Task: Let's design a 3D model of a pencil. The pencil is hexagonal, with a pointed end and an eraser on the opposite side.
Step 121:
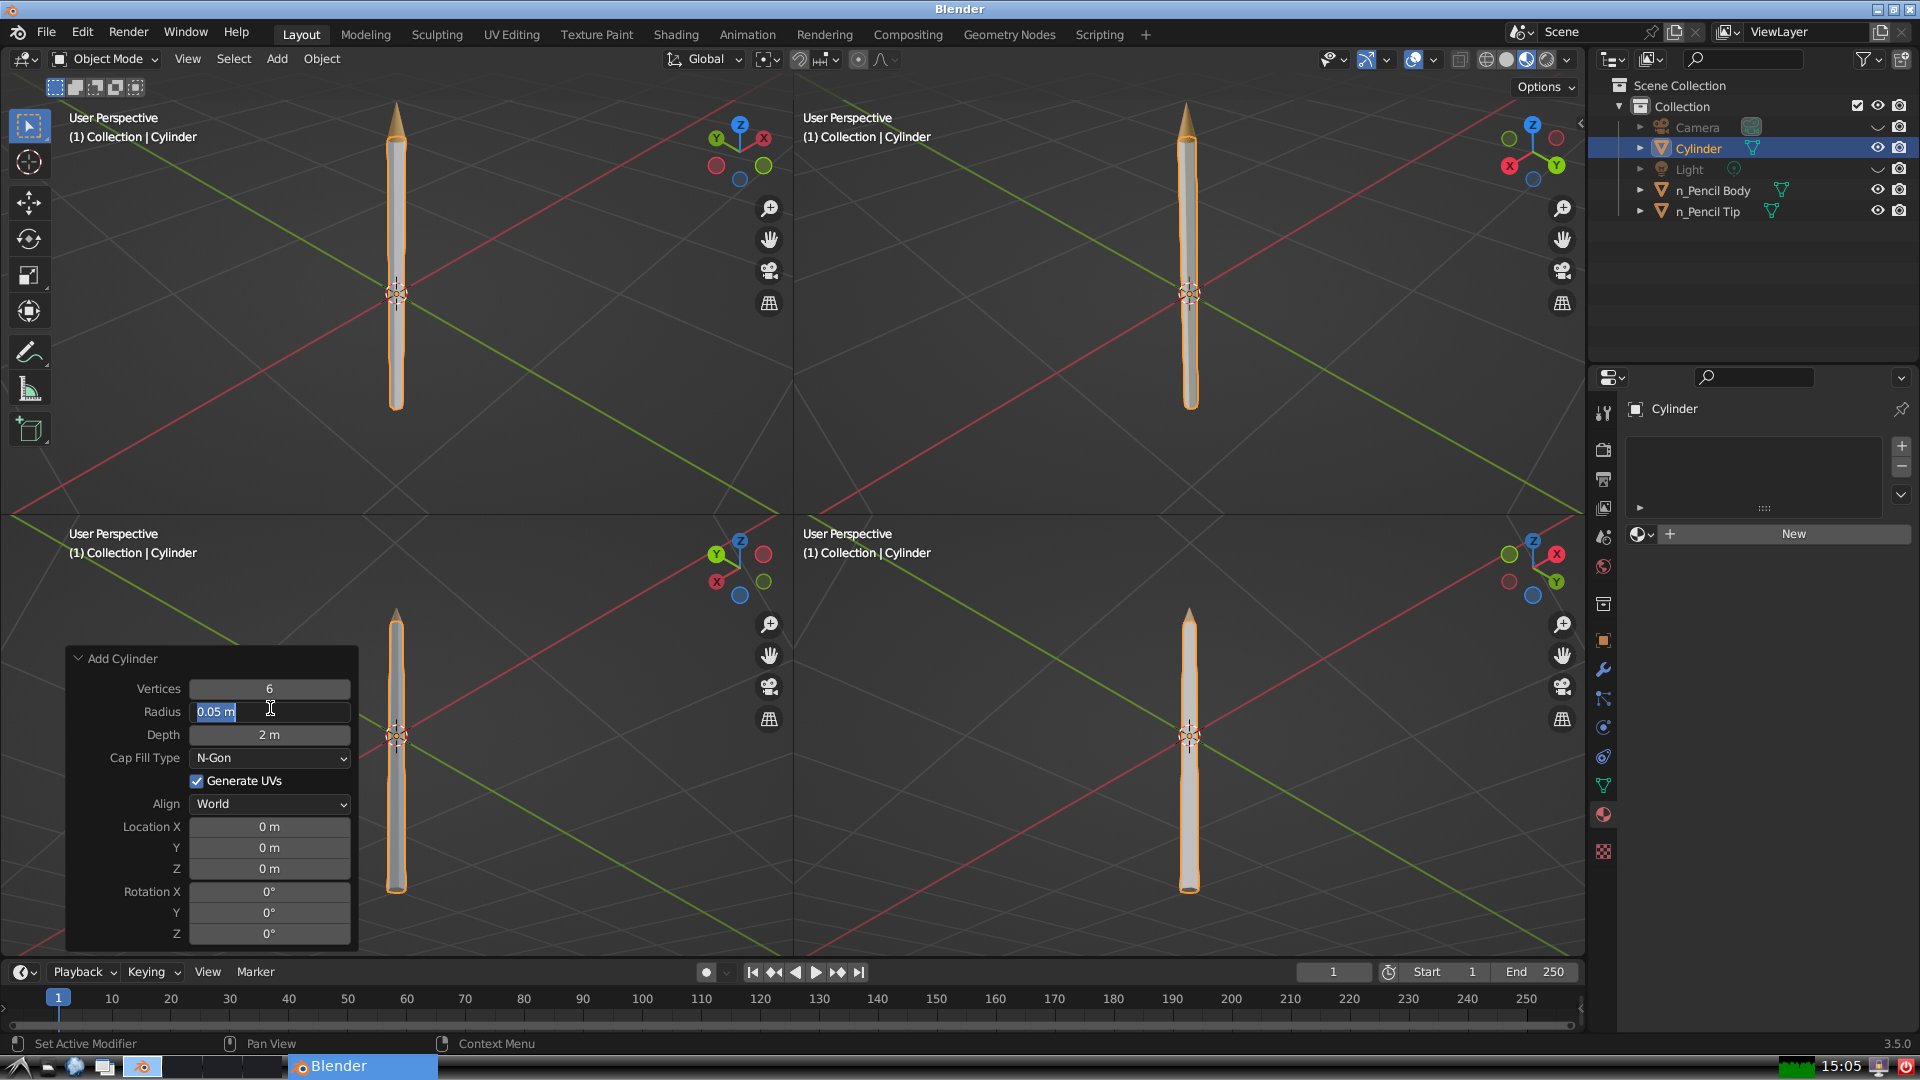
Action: input_text: 0.05